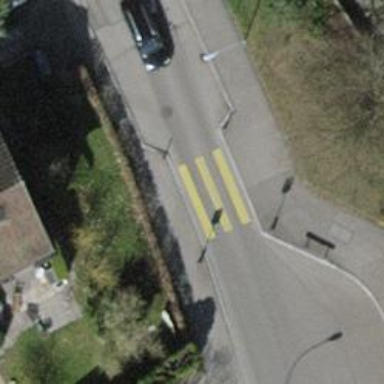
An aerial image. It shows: Uncontrolled zebra crossing with choker for traffic calming.